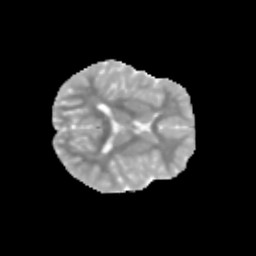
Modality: MD
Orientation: axial
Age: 9
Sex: female
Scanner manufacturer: siemens
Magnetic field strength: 3 T
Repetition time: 3.8 s
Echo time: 0.07 s